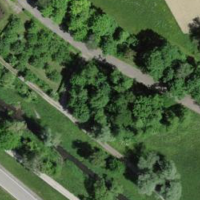
EUNIS habitat code: 25
Species observed at this site:
Corylus avellana